Question: Hello I am new to aframe and I am creating a component where when I click on a plane some animation occurs and color of plane change. It is a very simple learning application, but I see that animation__complete is fired multiple times 1st time for 1 time second time twice and so on I do not understand what an I doing wrong I have attached the log of the file here link to project is <URL> also this is my first time posting question on stack overflow
Console log output:
'''
about to emit fadein
(index):43 fadeincompleted
(index):35 about to emit fadein
2(index):43 fadeincompleted
(index):35 about to emit fadein
3(index):43 fadeincompleted
(index):35 about to emit fadein
4(index):43 fadeincompleted
(index):35 about to emit fadein
5(index):43 fadeincompleted
(index):35 about to emit fadein
6(index):43 fadeincompleted
'''
Console log image:

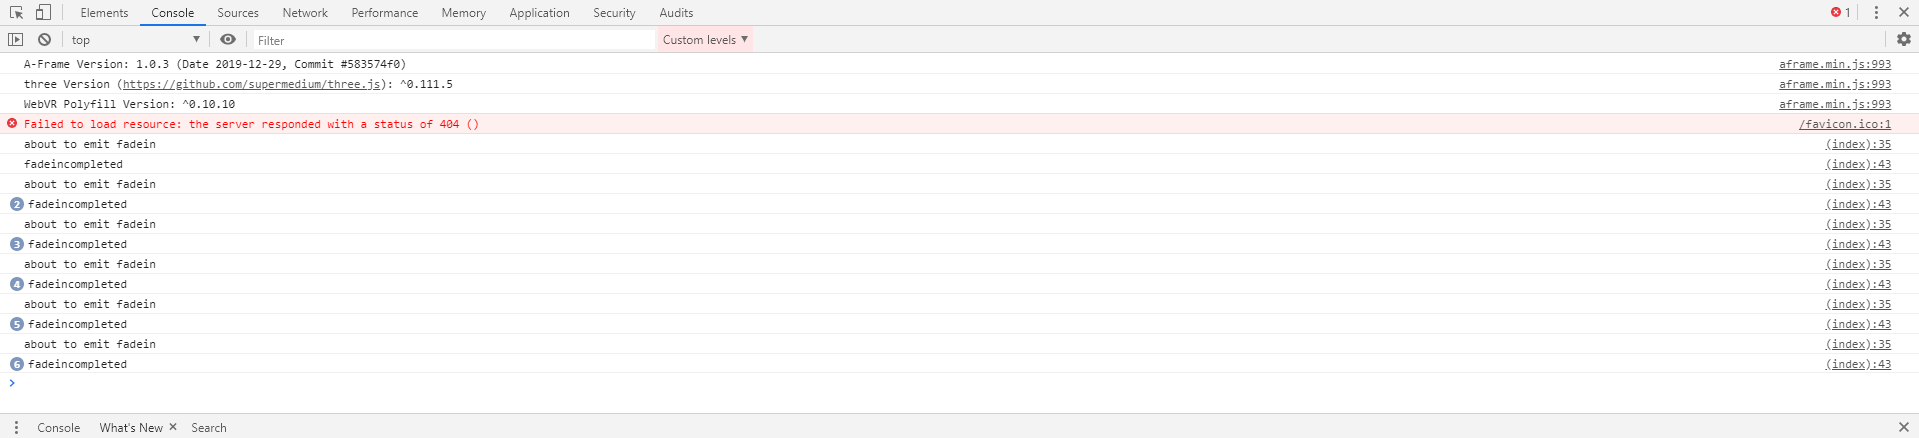
Answer: It's a 'jQuery' usage issue. Your code is adding new event listeners each time the user clicks resulting in animations triggered multiple times. Move the code below outside of the 'click' handler so it runs only once per 'animationcomplete__fadein' event.
'''
$(loading_sky).on("animationcomplete__fadein",()=>{
console.log("fadeincompleted");
el.setAttribute("color","#"+(Math.floor(100000 + Math. random() * 900000) ).toString());
$.each(scene,(i,e)=>{ e.emit("fadein"); });
setTimeout(()=>{loading_sky.emit("loadfadeout")},1100)});
});
'''
<URL>